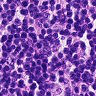
Metastatic tissue present: no